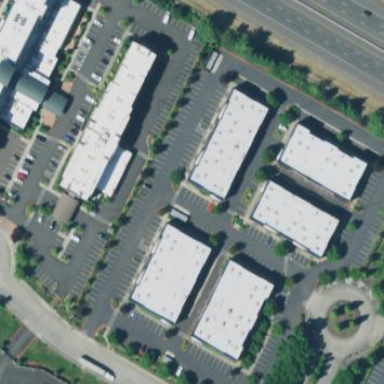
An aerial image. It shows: Parking aisle road with sidewalk on the left side.